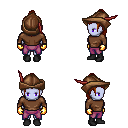
a pixel art fantasy rpg character, female body template, dark elf, purple skin, brown long-sleeve shirt, magenta pants, brunette long topknot hairstyle, leather cap, gold gloves, black shoes, four views (front, back, left, right), 2x2 character sprite sheet, small pixel art, hard edges, no anti-aliasing